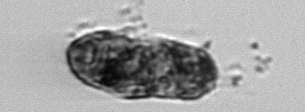
Label: fecal_pellet